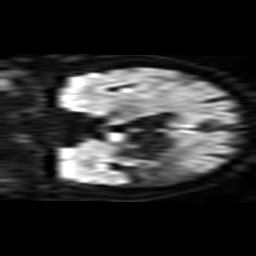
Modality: TRACE
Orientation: coronal
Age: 61
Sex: male
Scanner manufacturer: philips
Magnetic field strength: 1.5 T
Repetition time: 4.733 s
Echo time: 0.07714 s